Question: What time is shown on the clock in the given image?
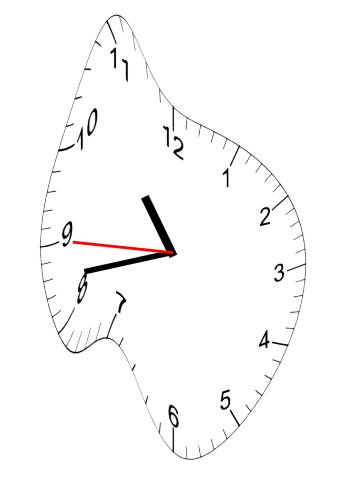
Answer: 10:42:45